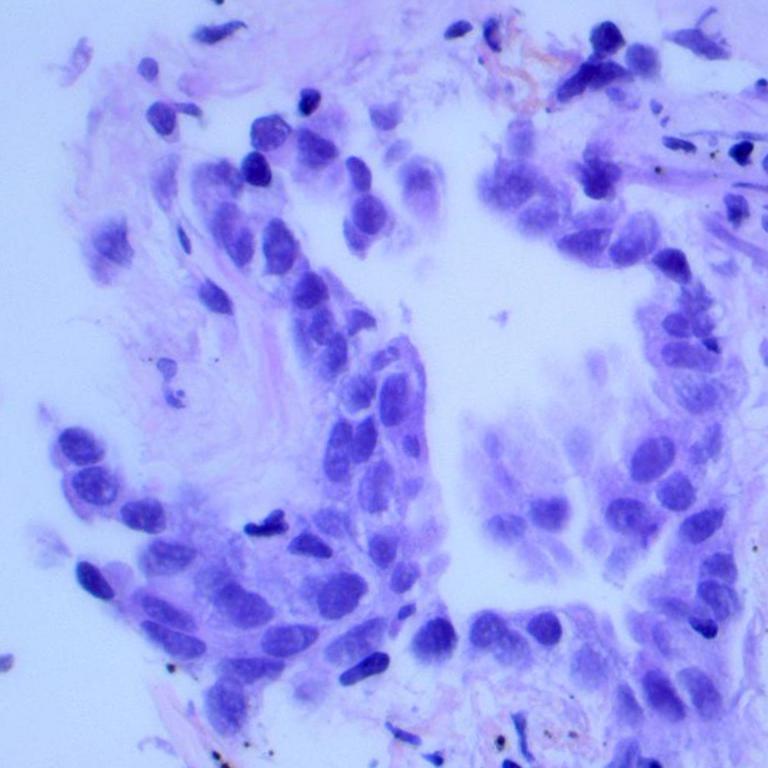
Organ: lung
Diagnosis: adenocarcinomas